【题型】填空题　【知识点】解析几何　【难度】easy
一束光射向$x$轴，与$x$轴相交于点$P(-1,0)$，经$x$轴反射，与以连接$A\left(0,\sqrt{3}\right)$、$B(1,2)$两点的线段总有公共点，这束光所在直线的斜率取值范围为\underline{\quad\quad}.
【解答】
\raggedright  % 强制左对齐
\textbf{【答案】}$[-\sqrt{3},-1]$
\textbf{【分析】}利用直线斜率公式、直线及其对称直线的关系分析运算即可得解.
\textbf{【详解】}解：

由斜率公式，射线$PA$的斜率为$k_{PA}=\dfrac{\sqrt{3}-0}{0+1}=\sqrt{3}$，
射线$PB$的斜率为$k_{PB}=\dfrac{2-0}{1+1}=1$，
如上图，由题意，一束光射向$x$轴，经$x$轴反射，与线段$AB$始终相交，则射线$PA$即$l_3$与$l_2$关于$x=-1$对称，射线$PB$即$l_4$与$l_1$关于$x=-1$对称，
$\therefore k_{l_1}=-1$， $k_{l_2}=-\sqrt{3}$，
$\therefore$ 这束光所在直线的斜率取值范围为$[-\sqrt{3},-1]$.
故答案为：$[-\sqrt{3},-1]$.
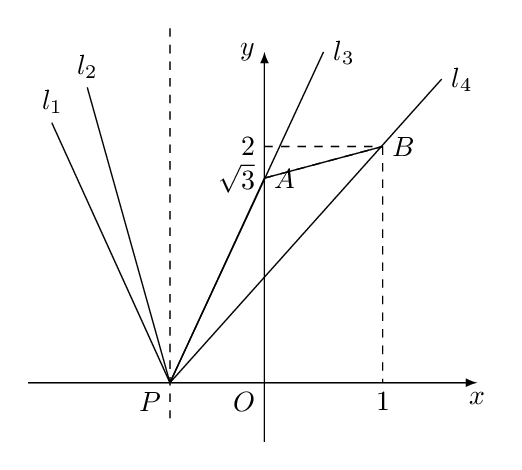